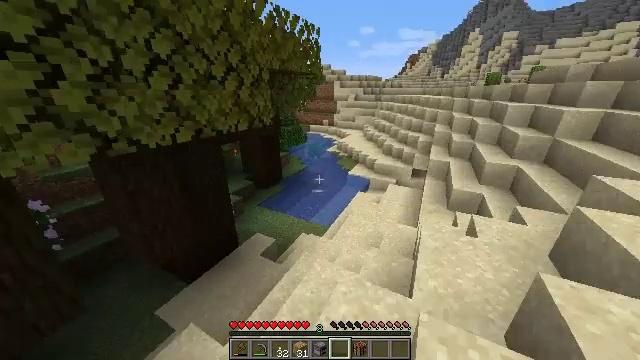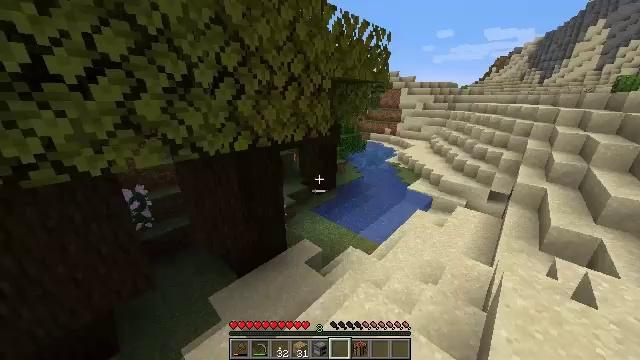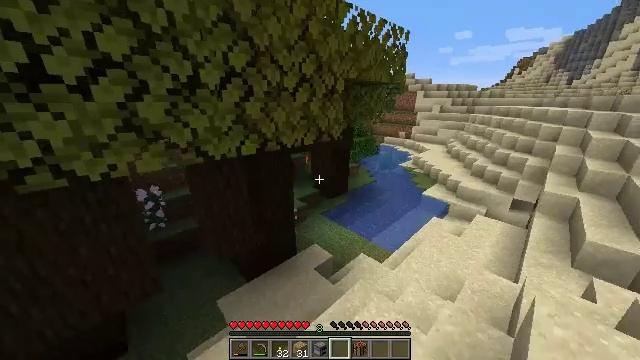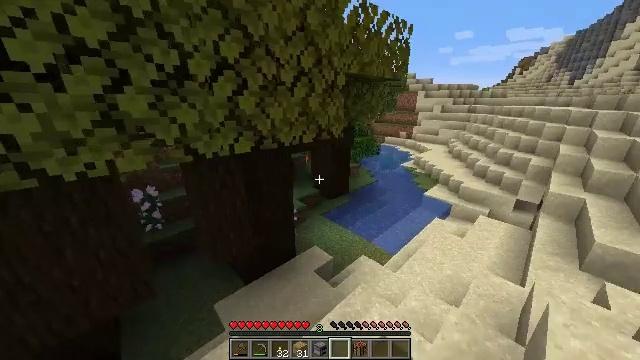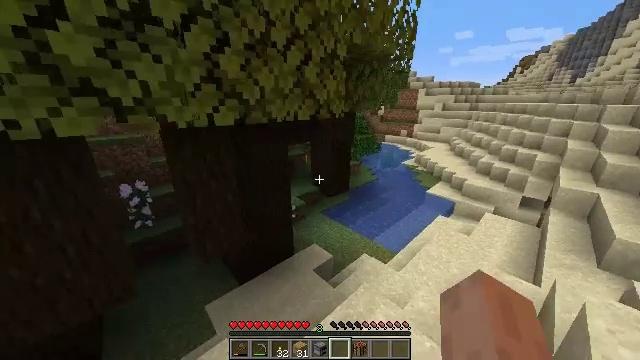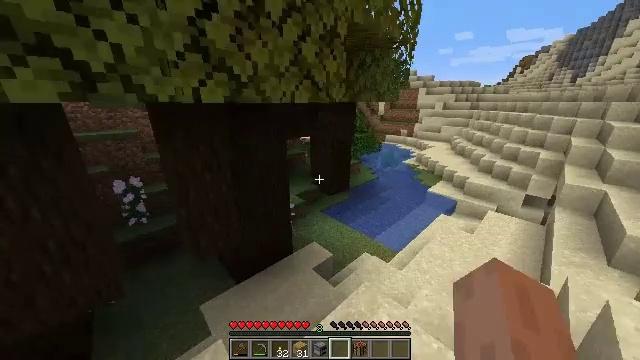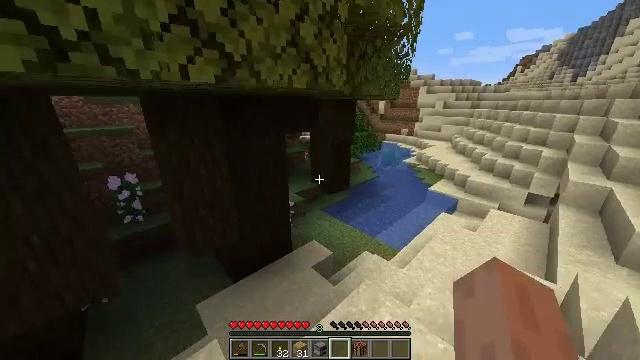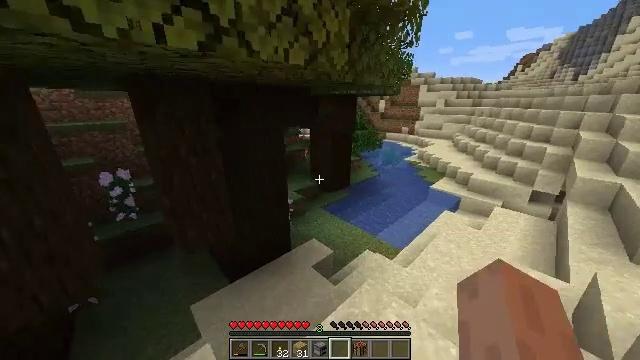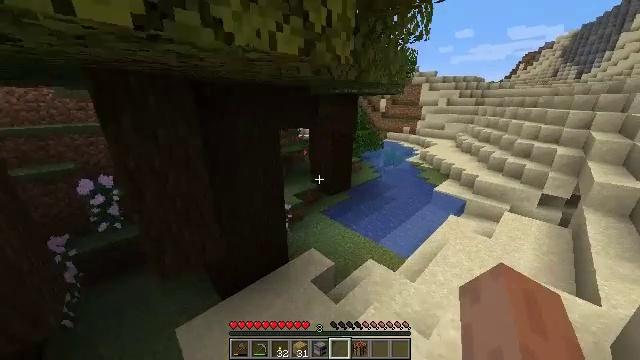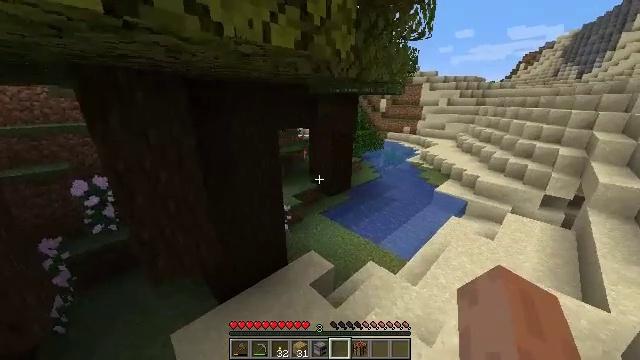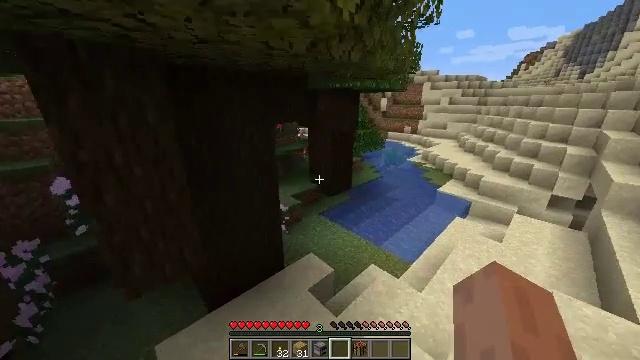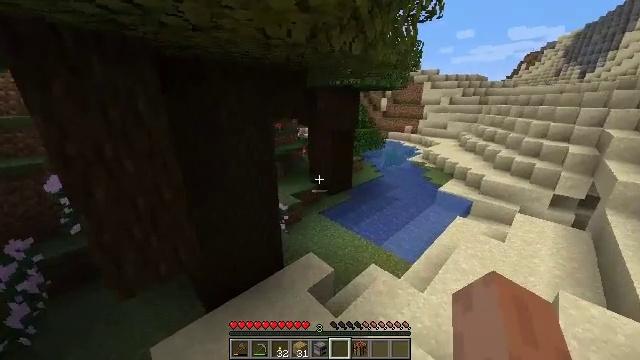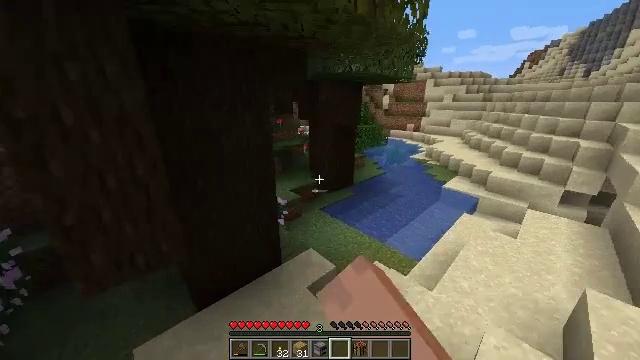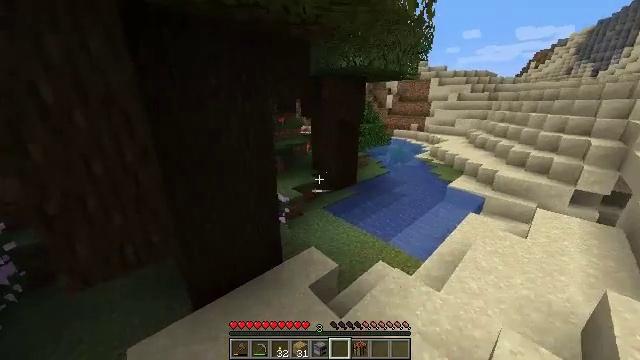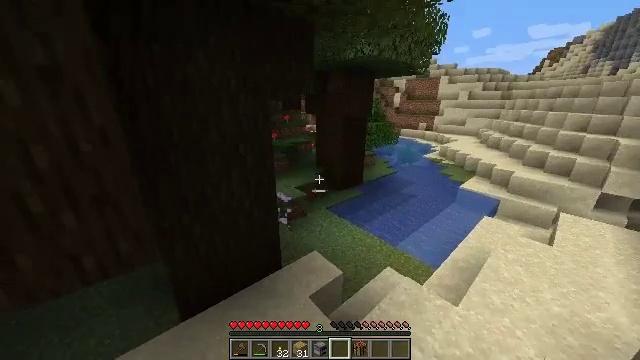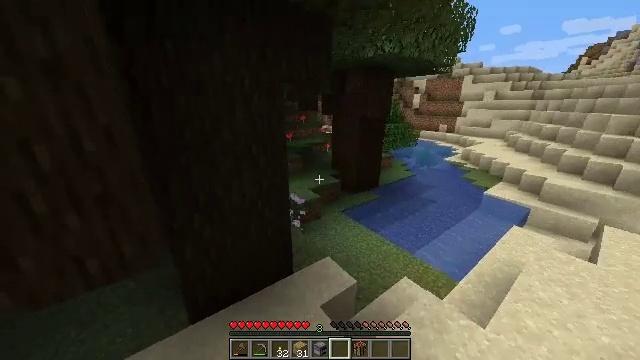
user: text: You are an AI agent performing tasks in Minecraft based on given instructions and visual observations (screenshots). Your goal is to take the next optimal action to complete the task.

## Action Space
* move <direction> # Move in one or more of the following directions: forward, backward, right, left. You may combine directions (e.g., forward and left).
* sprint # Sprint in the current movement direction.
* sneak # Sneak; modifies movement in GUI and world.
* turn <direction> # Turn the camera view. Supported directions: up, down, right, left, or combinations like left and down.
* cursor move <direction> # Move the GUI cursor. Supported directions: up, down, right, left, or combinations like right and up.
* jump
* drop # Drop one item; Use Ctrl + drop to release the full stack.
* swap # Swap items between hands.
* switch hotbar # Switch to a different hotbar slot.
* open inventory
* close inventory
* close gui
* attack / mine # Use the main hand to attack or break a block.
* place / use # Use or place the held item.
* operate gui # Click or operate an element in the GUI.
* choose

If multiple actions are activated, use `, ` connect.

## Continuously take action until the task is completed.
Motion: motion action
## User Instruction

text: Gather red mushroom blocks from the giant mushroom.
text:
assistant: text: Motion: move forward, sprint, turn left and up, attack / mine
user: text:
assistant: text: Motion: move forward, sprint, turn left, attack / mine
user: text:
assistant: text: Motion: move forward, sprint, attack / mine
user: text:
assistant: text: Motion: move forward, sprint, attack / mine
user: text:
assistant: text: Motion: move forward, sprint, attack / mine
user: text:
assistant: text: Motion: move forward, sprint, attack / mine
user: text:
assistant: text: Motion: move forward, sprint, attack / mine
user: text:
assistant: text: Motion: move forward, sprint, attack / mine
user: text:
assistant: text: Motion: move forward, sprint
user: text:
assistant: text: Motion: move forward, sprint
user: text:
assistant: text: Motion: move forward, sprint, attack / mine
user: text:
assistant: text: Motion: move forward, sprint, attack / mine
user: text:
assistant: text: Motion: move forward, sprint, attack / mine
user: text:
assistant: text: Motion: move forward, sprint, turn left, attack / mine
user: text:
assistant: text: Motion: move forward, sprint, turn left, attack / mine
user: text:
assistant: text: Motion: move forward, sprint, turn left
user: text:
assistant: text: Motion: move forward, sprint
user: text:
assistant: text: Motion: move forward, sprint, turn up
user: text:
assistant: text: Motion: move forward, sprint, turn up
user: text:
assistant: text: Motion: move forward, sprint
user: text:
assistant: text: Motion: move forward, sprint
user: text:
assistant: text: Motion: move forward, sprint
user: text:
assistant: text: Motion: move forward, sprint
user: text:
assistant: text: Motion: move forward, sprint, turn down
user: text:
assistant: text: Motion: move forward, sprint
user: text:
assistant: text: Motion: move forward, sprint, jump
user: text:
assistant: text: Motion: move forward, sprint, jump
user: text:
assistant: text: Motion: move forward, sprint, jump
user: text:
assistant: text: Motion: move forward, sprint, turn left, jump
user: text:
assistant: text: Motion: move forward, sprint, turn left, jump